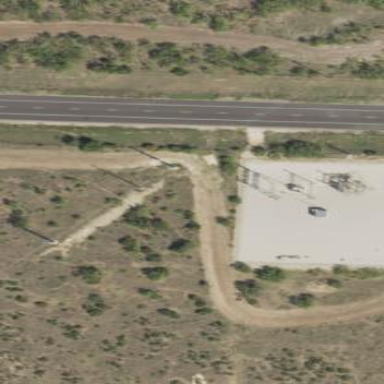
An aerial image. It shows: Outdoor distribution-level power substation enclosed by fence.